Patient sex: F
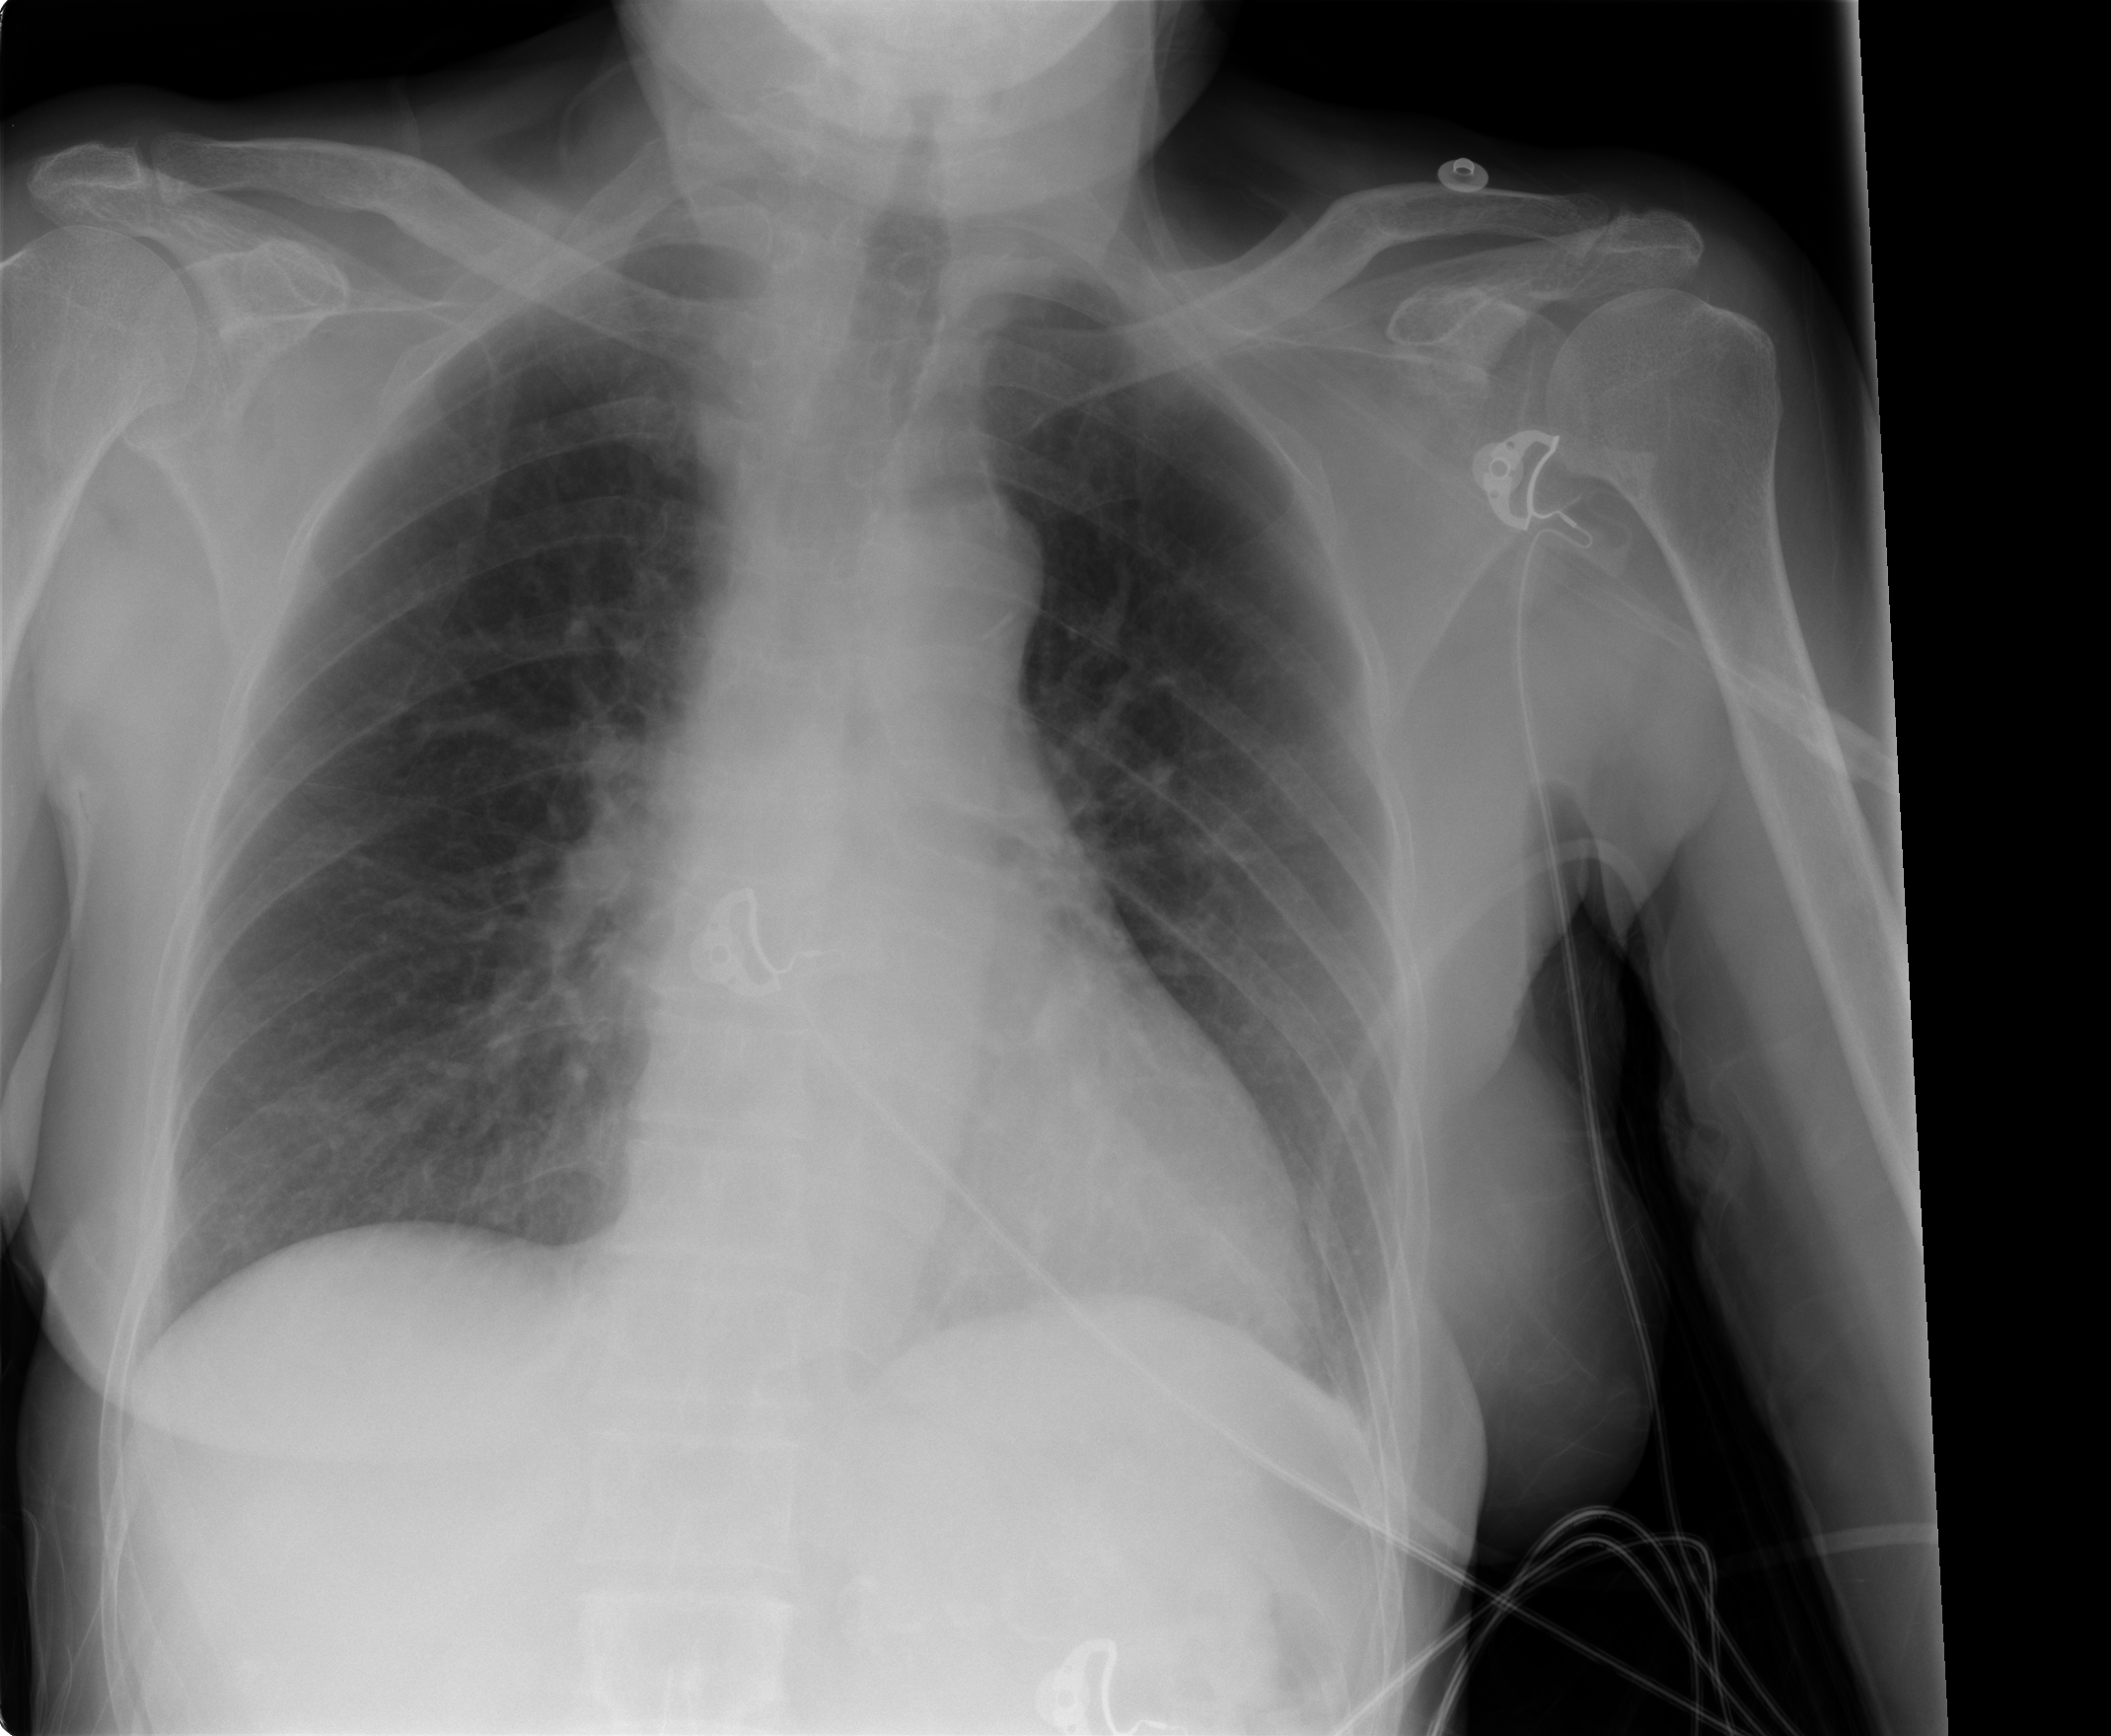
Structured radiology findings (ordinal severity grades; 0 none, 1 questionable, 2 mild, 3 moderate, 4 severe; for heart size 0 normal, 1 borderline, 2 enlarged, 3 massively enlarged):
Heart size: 1
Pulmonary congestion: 2
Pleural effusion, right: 0
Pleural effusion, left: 0
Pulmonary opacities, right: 0
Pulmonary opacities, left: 0
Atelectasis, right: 0
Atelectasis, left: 0